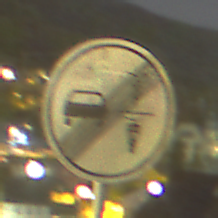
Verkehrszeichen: EndeVerbotUeberholenEinspurigeFahrzeuge
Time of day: Night
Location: Outdoor (Urban)
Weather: PartlyCloudy
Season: NotSpecified
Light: Artificial